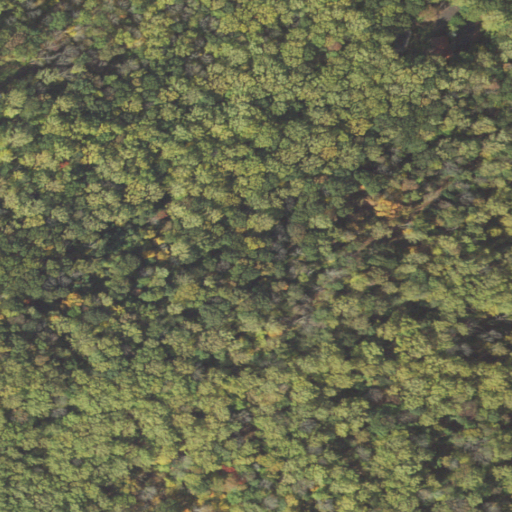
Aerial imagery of mountain in Pennsylvania named Jericho Mountain containing deciduous forest and low intensity development